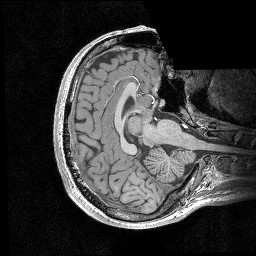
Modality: T1w
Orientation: axial